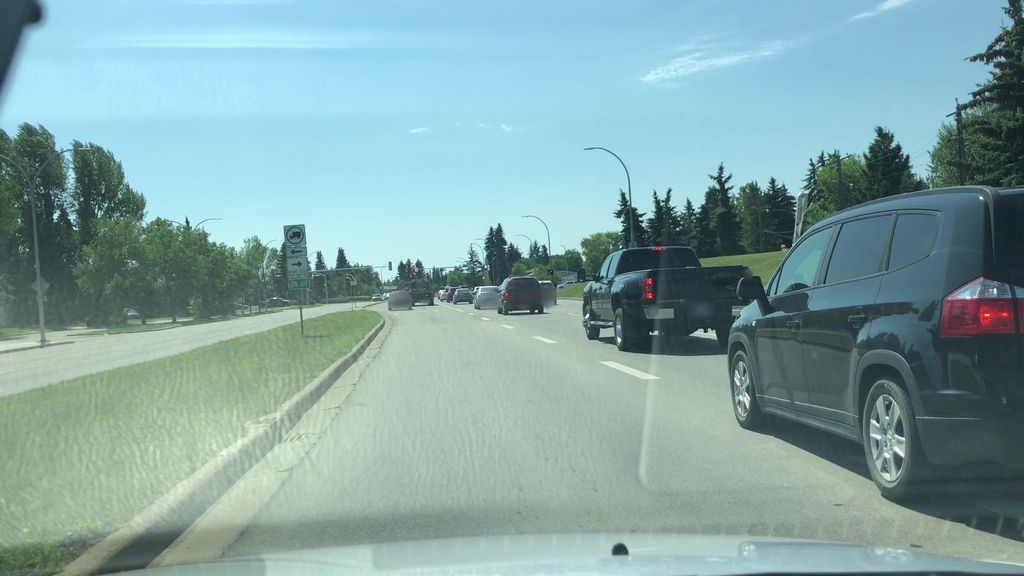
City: edmonton